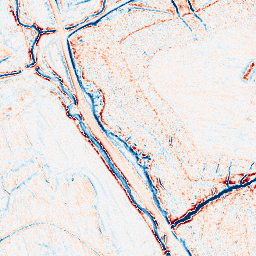
Category: edge_preserving
Decomposition family: anisotropic_diffusion
Decomposition parameters: iterations: 10
kappa: 100
gamma: 0.15
Upsampling method: regularized
Upsampling parameters: scale: 4
lambda_reg: 0.01
Upsampling scale: 4